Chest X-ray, AP view. Patient: 52 years old, sex F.
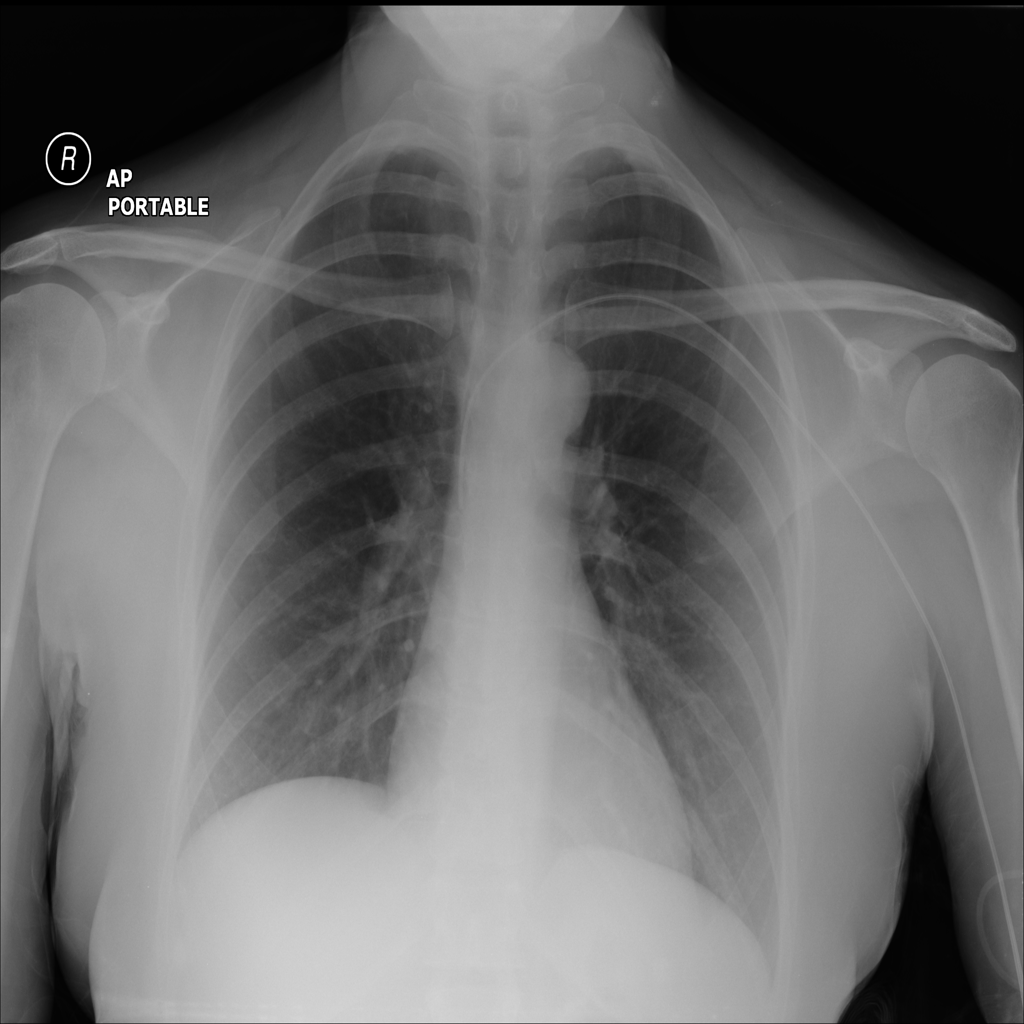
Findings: No Finding